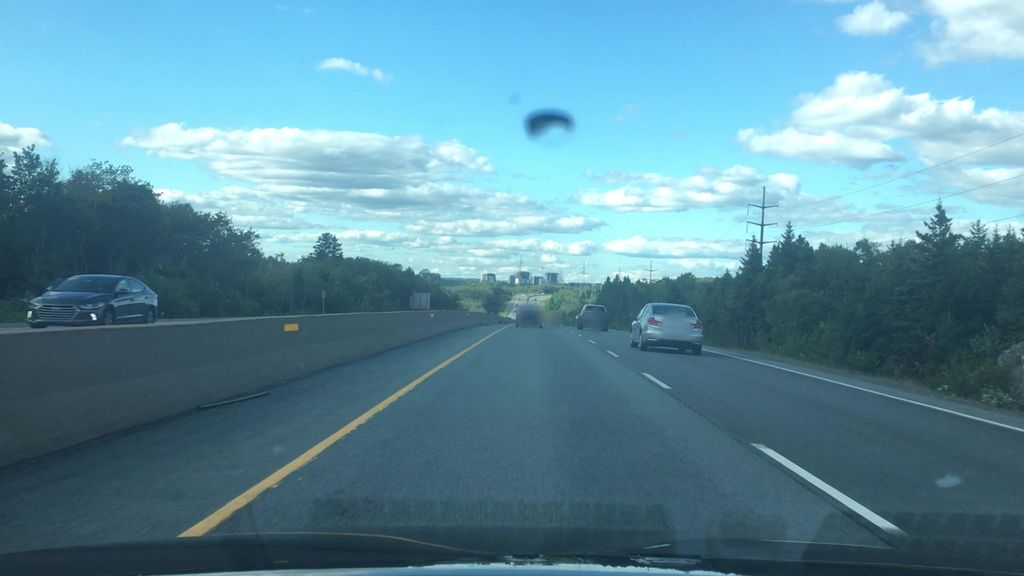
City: halifax